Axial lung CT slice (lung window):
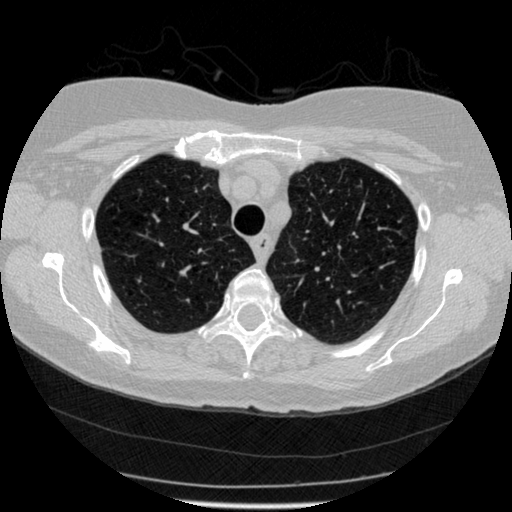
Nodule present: no